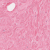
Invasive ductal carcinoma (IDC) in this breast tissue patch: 0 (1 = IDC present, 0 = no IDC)